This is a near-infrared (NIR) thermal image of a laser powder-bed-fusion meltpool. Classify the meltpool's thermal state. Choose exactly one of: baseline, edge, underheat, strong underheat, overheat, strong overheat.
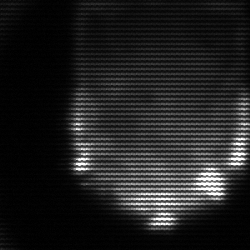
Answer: strong underheat